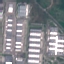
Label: Industrial